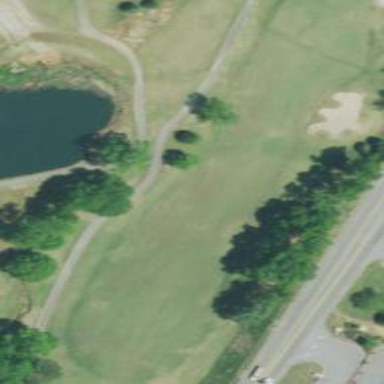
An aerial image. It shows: Golf fairway surrounded by grass.